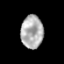
Tissue: prostate
Cell type: Epithelial cells
Senescence score: 0.3291
Nuclear area (px): 718
Mean DAPI intensity: 175.6